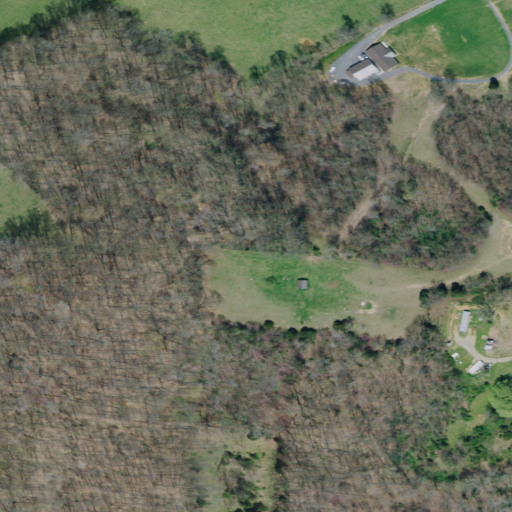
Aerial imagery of ridge(s) in Tennessee named Shed Ridge containing deciduous forest, pasture, mixed forest, grassland, and open development